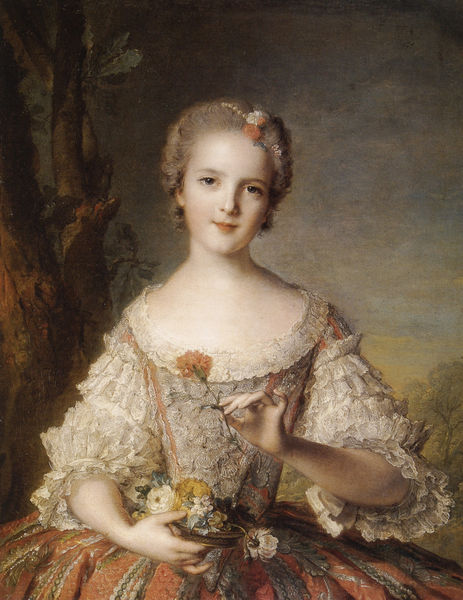
Titel: Madame Louise à Fontevrault
Künstler: Jean-Marc Nattier
Standort: Versailles
Institution: Musée National du Château de Versailles et de Trianon
Schlagwörter: baum, blätter, gemälde, hand, himmel, meer, schatten, weiß, bäume, gelb, grün, landschaft, mädchen, ausschnitt, blume, blumen, braun, frankreich, frau, frisur, grau, haar, hintergrund, kleid, kreide, licht, mund, nase, pastell, schmuck, schwarz, blick, blüte, blüten, dame, haus, rose, rosen, rot, rock, jung, arm, arme, augen, barock, falten, gesicht, haarschmuck, halten, schale, spitze, teller, ärmel, bildnis, hals, hände, portrait, porträt, öl, baumstamm, horizont, natur, stamm, haare, halbfigur, reich, stickerei, adel, rokkoko, spitzen, blatt, dekollete, dekolletee, dekoltee, en face, frontal, gainsborough, lippen, locken, perlen, poträt, puder, rokoko, rosa, sanft, schultern, schön, zart, adelige, perücke, lächeln, taille, strand, mieder, hof, blümchen, streifen, korb, strauss, junge frau, edel, rüschen, gesteck, zierlich, fräulein, mythologie, nelke, österreich, biedermeier, lanschaft, bleich, reif, korsett, eiche, geistlich, nelken, femme, körbchen, fleurs, arbre, blaß, peinture, fleur, main, reifrock, robe, blumenkorb, nattier, nett, campagne, chevelure, fille, sissi, graue haare, pompadour, bouquet, boucher, fragonard, jeune, jeune fille, tableau, decollete, jardin, baroque, attends, pli, plis, rockocko, grazie, korset, robe a l´anglais, hüftstück, schmucl, nattoire, adolescente, berlen, blümen, mundaugen, kleidf, eichenkaub, endtöne, fap fap fap fap, fefrefrefe, österrecih, jolie, dekolletet, blumenteller, princesse, stickereinen, ruche, ruches